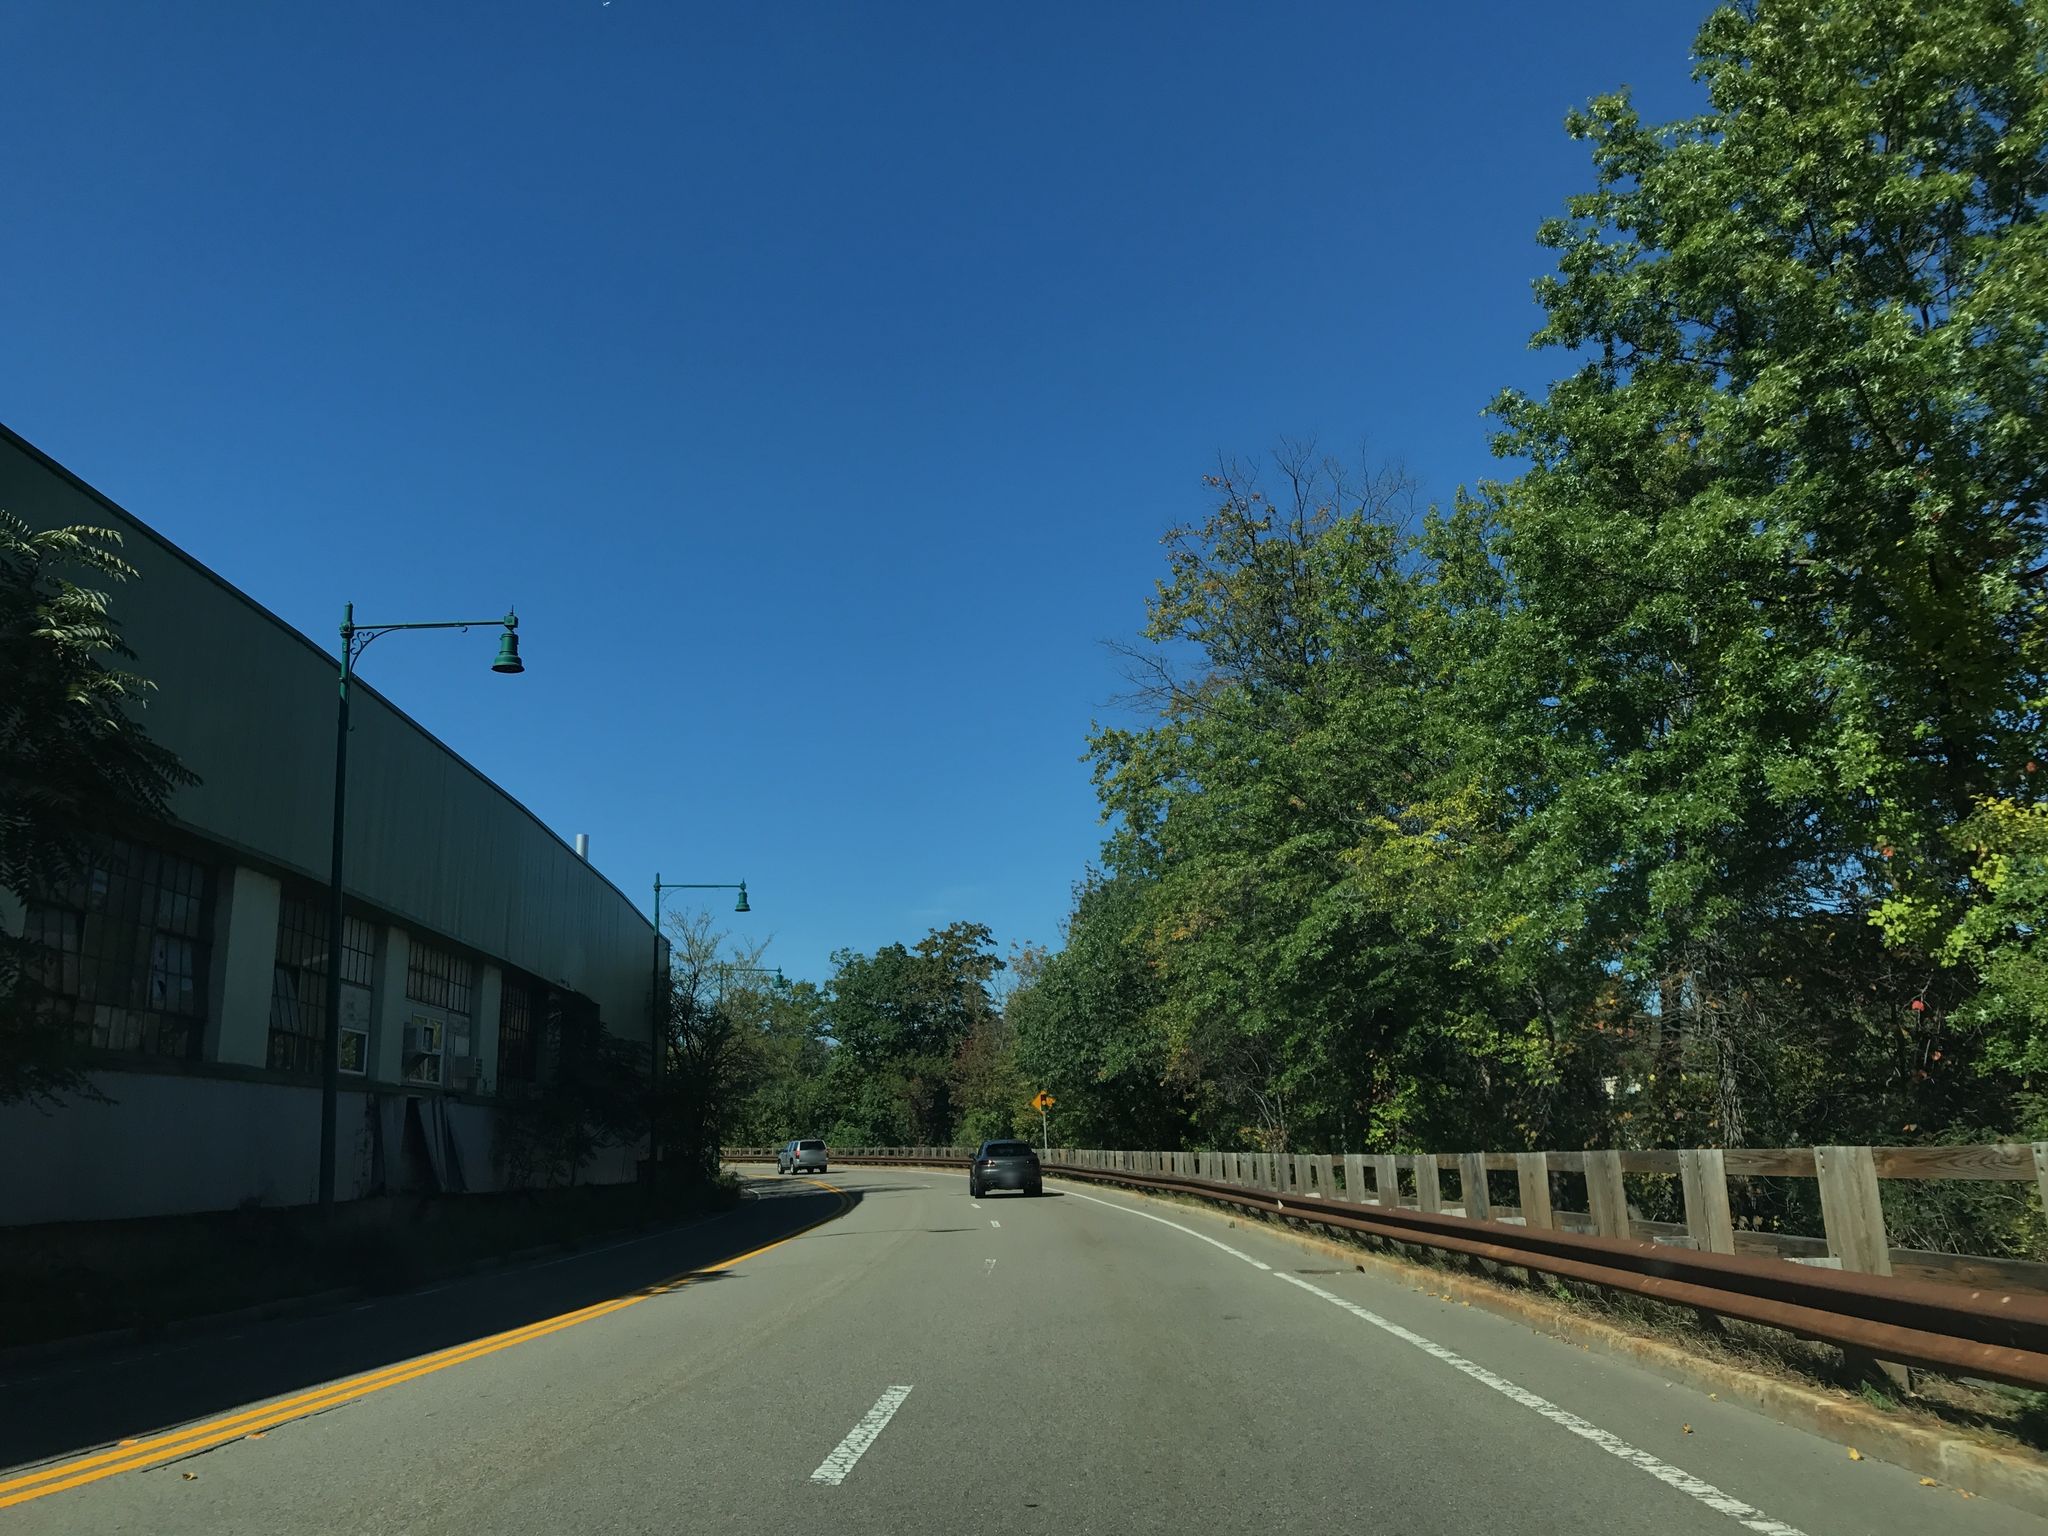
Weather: clear
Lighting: day
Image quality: good
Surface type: driving surface
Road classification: secondary
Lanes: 2
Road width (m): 18.3
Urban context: urban centre
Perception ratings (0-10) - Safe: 1.38, Lively: 4.98, Beautiful: 7.79, Boring: 7, Depressing: 4.27, Wealthy: 0.89